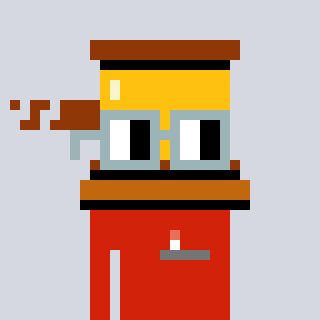
a pixel art character with square dark gray glasses, a gavel-shaped head and a red-colored body on a cool background